Interaction volume radius: 10 \u00c5
Interaction volume height: 10 \u00c5
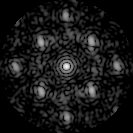
Disorder parameter: 0.356